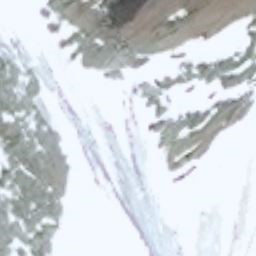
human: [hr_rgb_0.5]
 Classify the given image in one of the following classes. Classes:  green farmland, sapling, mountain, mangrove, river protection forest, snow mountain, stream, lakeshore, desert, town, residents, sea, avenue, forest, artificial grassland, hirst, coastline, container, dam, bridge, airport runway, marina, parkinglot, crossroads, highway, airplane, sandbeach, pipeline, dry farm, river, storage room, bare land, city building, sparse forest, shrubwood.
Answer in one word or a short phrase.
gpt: snow mountain